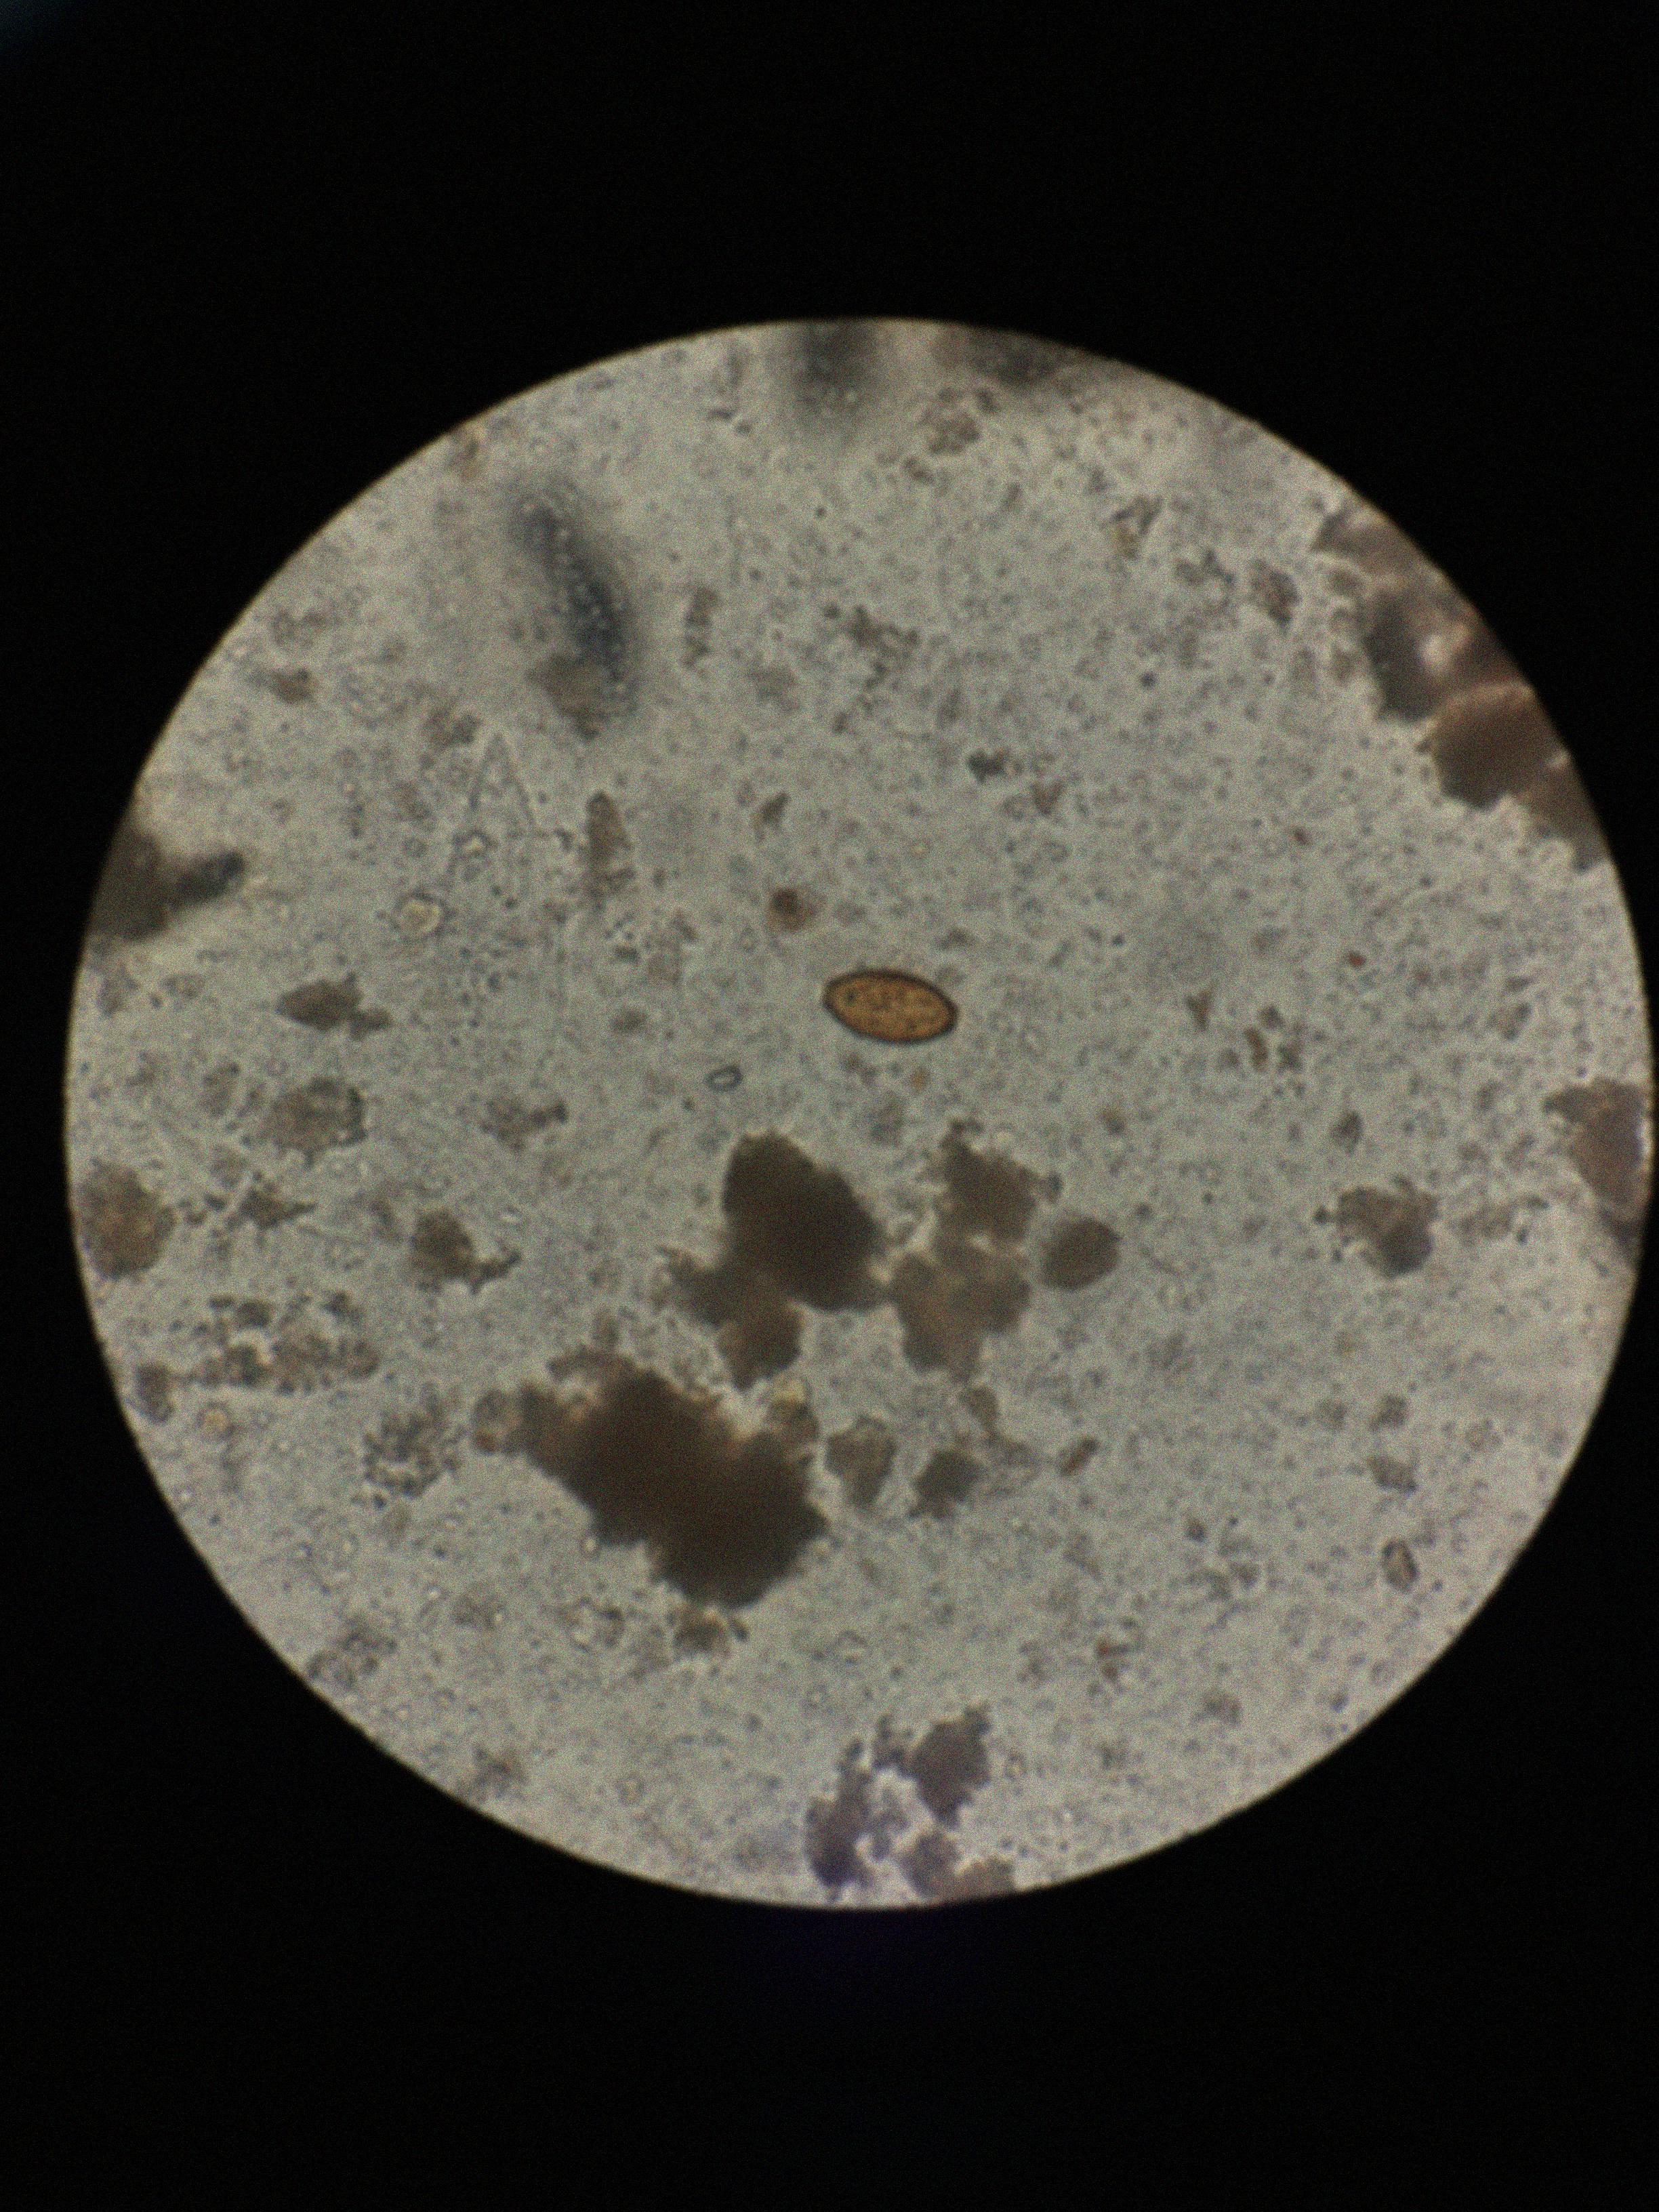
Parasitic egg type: Trichuris trichiura